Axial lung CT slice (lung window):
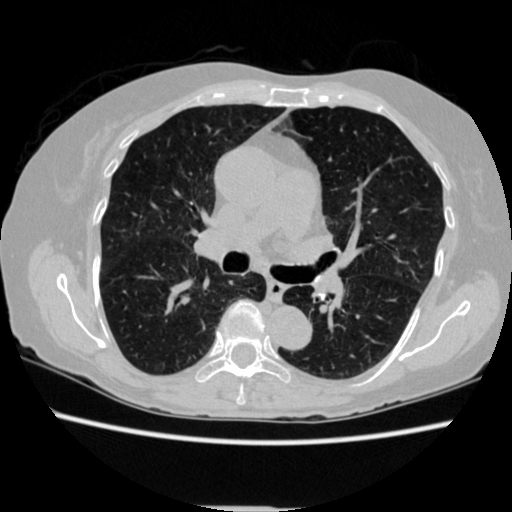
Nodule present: no